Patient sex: M
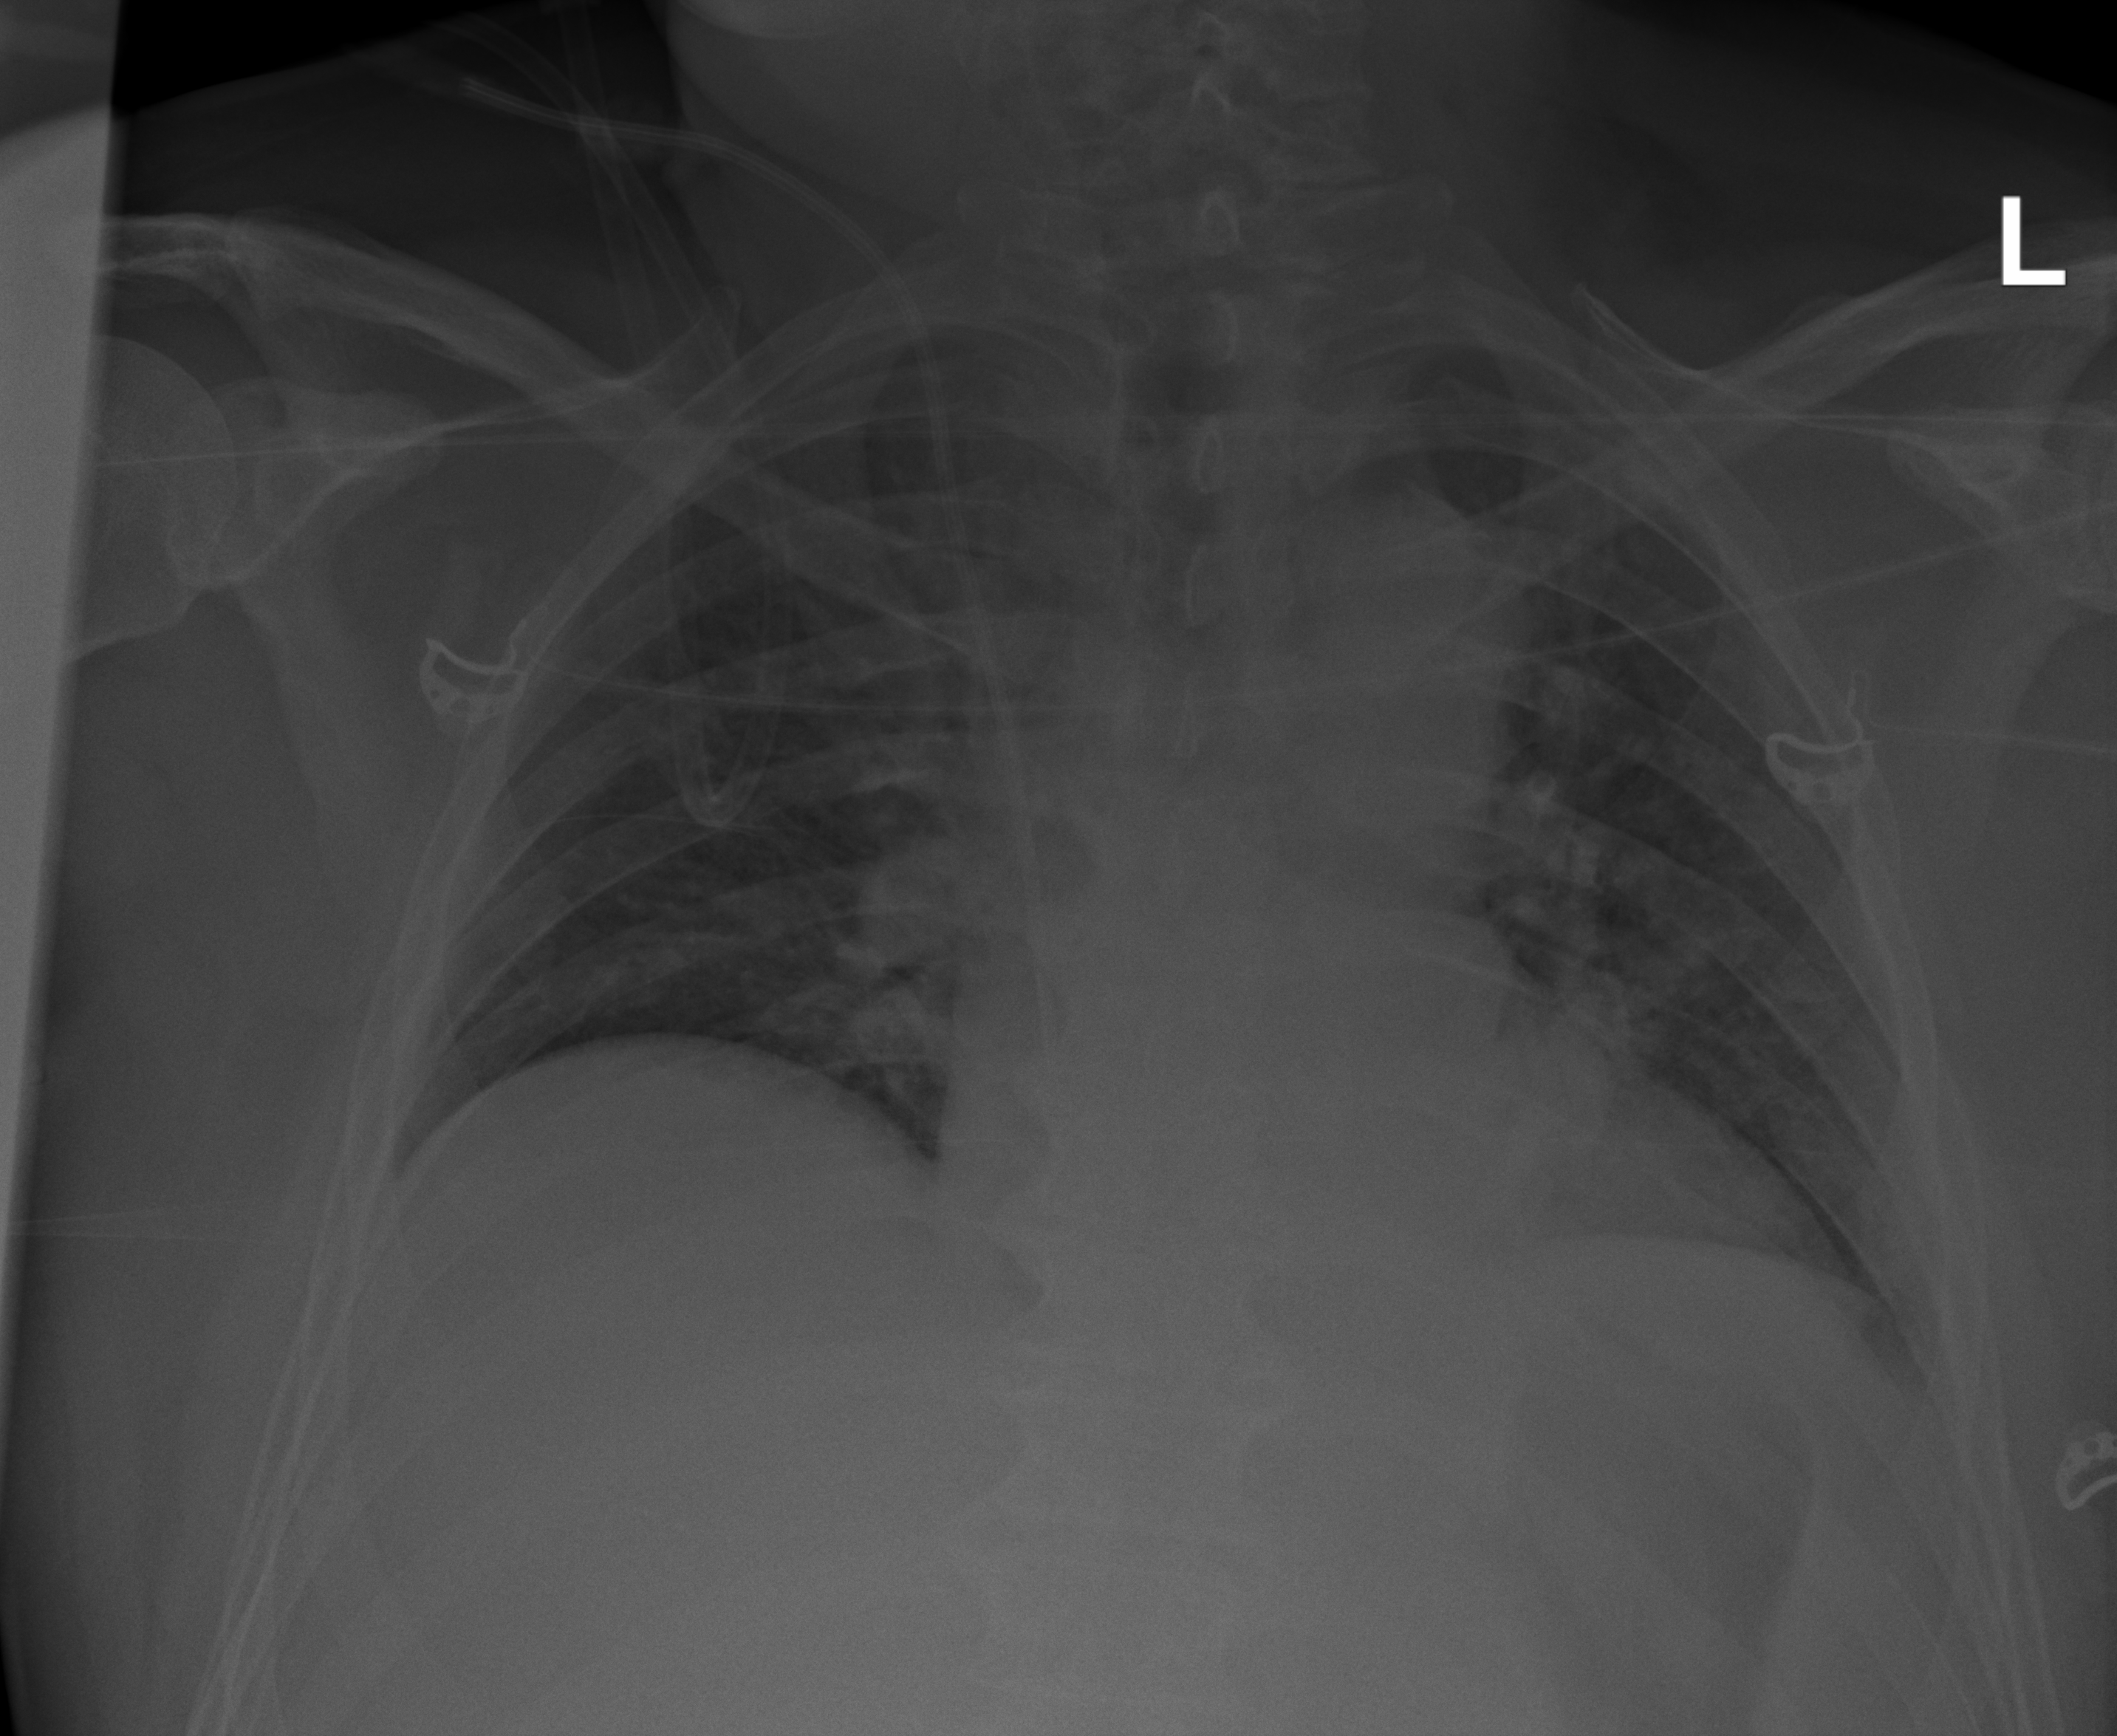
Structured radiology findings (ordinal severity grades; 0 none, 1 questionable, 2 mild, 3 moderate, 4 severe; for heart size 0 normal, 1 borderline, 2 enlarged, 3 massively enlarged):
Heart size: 1
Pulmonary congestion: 2
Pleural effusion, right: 0
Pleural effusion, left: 0
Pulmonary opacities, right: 0
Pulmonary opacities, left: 1
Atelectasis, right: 0
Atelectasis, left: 2